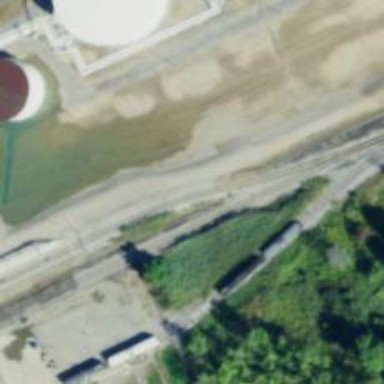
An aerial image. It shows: Rail spur service.